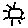
Label: sun